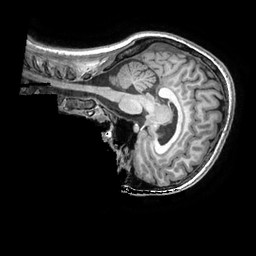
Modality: T1w
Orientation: sagittal
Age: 20
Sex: female
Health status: healthy
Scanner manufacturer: ge